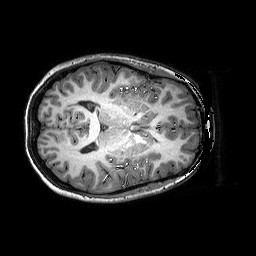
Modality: T1w
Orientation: axial
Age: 19
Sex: female